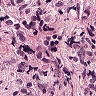
Metastatic tissue present: yes